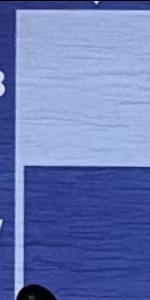
Label: Empty